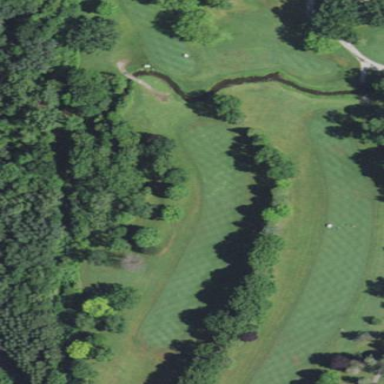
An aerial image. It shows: Grassy area designated as golf fairway.